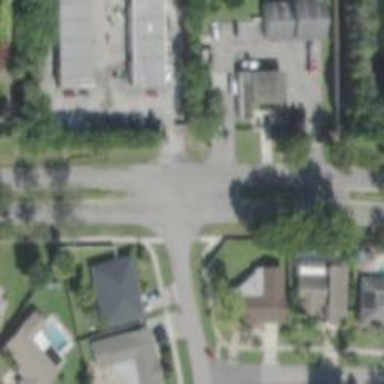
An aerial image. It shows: Unmarked crossing on footway.